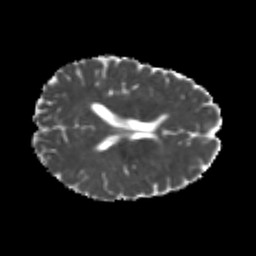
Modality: MD
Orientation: axial
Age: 22
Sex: male
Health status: healthy
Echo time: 0.074 s